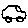
Label: car